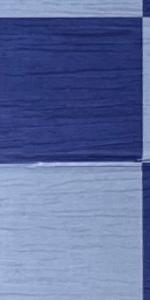
Label: Empty